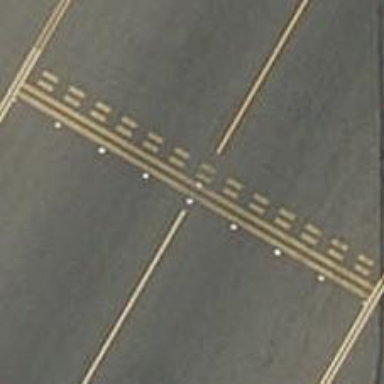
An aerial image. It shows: Runway holding position.